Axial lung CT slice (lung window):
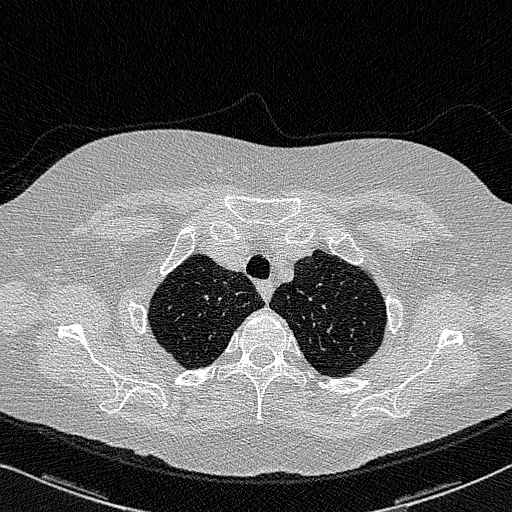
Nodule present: no